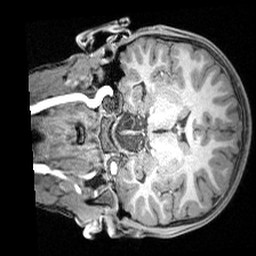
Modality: T1w
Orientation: coronal
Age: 9
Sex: male
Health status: ill
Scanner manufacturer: siemens
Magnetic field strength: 3 T
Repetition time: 1.6 s
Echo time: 0.00179 s